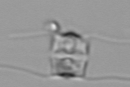
Label: Chaetoceros_didymus